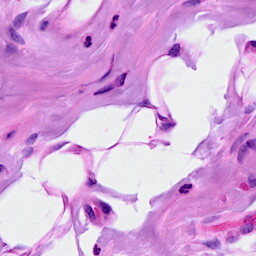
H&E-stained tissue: Breast